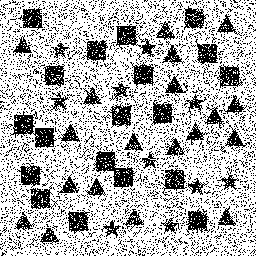
Squares: 19
Triangles: 19
Stars: 10
Total shapes: 48